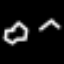
Label: octagon